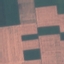
Land use / land cover: AnnualCrop